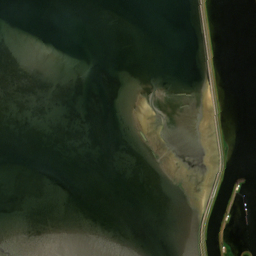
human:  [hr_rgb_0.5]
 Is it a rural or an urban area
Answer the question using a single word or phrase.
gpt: rural

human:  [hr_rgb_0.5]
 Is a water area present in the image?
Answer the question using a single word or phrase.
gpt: yes

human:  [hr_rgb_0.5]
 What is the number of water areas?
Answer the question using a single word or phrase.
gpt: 6

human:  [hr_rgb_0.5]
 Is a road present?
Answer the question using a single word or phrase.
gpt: yes

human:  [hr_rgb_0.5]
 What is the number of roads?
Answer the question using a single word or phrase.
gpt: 6

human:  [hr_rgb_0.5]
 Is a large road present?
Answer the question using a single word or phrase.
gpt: no

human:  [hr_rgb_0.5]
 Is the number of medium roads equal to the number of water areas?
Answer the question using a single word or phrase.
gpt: no

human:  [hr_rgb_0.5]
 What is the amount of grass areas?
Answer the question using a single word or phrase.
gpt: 9

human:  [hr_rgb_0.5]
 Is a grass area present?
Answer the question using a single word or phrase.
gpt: yes

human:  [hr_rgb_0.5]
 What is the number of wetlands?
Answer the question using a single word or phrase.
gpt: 3

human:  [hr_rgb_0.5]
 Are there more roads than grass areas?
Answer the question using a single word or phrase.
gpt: no

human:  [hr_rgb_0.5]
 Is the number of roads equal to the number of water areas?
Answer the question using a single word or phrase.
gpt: yes

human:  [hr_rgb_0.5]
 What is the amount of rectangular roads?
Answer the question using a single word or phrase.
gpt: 0

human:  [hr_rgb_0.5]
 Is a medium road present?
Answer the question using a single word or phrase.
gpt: no

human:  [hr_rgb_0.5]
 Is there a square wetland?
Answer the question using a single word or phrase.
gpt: no

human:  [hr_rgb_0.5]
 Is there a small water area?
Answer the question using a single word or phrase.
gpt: no

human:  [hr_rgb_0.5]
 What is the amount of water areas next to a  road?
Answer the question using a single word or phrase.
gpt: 6

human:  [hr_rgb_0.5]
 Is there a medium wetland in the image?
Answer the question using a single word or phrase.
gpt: no

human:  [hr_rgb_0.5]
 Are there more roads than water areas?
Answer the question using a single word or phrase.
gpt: no

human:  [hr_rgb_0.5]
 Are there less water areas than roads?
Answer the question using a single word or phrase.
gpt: no

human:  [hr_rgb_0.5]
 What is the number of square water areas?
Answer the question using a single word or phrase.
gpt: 0

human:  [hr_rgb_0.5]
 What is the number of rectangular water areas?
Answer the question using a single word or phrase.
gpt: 0

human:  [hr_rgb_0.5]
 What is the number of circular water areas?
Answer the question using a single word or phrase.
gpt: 0

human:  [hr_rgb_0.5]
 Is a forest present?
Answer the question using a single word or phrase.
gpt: yes

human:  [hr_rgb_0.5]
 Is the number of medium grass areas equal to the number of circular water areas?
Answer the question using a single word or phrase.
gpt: yes

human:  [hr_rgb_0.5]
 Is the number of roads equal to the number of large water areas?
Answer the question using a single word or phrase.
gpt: yes

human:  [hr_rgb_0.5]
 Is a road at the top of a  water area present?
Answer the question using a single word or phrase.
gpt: yes

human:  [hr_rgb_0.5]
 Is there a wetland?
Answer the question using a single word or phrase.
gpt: yes

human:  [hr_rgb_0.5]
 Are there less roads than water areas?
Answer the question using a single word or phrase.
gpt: no

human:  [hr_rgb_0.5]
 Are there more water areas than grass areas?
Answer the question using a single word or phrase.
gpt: no

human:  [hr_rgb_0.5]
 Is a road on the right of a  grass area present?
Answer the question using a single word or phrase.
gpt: yes

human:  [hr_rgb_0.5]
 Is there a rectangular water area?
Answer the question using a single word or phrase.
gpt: no

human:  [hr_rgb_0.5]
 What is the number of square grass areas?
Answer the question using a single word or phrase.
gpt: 0

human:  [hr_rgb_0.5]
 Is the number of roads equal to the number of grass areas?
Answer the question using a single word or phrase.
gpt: no

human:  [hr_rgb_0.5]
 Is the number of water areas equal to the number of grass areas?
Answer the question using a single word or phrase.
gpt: no

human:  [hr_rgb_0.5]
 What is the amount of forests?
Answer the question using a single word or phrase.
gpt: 2

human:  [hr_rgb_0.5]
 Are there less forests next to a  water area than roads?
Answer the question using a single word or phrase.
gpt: yes

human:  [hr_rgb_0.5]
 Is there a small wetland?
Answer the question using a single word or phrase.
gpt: yes

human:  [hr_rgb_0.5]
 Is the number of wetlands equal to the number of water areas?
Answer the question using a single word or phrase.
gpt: no

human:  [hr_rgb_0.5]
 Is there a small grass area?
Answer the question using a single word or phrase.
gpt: no

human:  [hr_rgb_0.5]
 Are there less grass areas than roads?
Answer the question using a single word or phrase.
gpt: no

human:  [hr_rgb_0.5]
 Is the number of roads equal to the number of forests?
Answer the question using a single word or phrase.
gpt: no

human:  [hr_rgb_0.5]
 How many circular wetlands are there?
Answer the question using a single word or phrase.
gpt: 0

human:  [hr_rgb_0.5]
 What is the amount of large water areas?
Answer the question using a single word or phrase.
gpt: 6

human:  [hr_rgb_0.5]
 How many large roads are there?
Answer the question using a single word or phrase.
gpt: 0

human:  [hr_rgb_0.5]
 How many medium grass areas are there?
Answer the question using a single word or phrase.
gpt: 0

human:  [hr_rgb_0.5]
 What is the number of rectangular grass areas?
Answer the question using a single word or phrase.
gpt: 0

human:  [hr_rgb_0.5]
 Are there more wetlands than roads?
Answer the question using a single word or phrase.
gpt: no

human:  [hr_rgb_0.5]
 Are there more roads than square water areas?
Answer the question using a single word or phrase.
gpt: yes

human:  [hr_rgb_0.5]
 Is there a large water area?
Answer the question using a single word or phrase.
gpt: yes

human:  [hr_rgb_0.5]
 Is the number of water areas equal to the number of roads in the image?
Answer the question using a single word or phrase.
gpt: yes

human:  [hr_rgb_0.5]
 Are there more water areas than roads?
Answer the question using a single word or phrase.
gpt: no

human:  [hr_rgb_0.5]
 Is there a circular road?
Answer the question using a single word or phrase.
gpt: no

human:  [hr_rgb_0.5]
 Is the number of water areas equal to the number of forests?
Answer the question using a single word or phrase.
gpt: no

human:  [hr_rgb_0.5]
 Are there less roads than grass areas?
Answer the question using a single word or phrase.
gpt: yes

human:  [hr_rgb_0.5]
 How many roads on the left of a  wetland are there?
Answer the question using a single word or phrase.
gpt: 0

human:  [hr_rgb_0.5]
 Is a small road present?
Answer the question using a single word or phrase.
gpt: yes

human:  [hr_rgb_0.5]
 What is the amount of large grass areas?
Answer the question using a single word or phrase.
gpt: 9

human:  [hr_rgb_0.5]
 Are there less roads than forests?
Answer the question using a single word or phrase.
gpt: no

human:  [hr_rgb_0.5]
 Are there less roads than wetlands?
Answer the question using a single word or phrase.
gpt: no

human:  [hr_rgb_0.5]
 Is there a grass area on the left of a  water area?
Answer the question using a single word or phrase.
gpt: yes

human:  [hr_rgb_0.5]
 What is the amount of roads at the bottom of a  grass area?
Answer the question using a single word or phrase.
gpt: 4

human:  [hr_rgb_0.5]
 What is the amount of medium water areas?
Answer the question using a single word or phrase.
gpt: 0

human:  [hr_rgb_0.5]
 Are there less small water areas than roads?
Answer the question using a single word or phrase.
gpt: yes